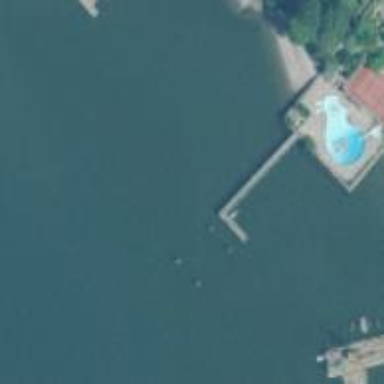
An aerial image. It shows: Man-made pier.